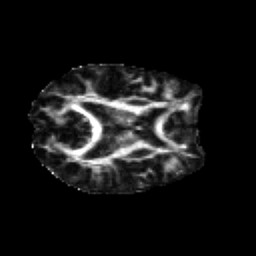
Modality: FA
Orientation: axial
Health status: healthy
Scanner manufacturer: siemens
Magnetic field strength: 3 T
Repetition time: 12 s
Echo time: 0.092 s